Interaction volume radius: 5 \u00c5
Interaction volume height: 15 \u00c5
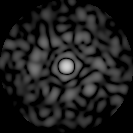
Disorder parameter: 0.8839